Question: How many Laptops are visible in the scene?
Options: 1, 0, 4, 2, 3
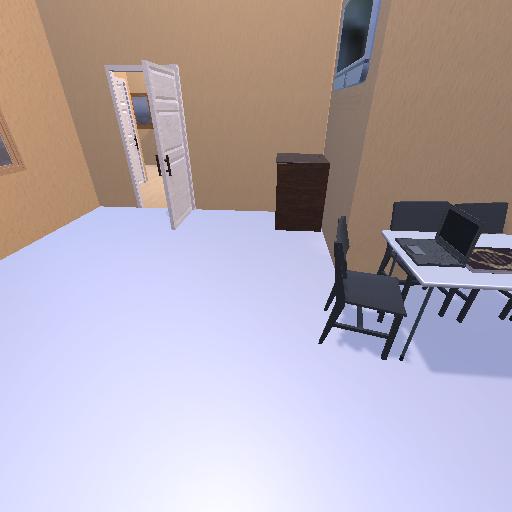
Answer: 1